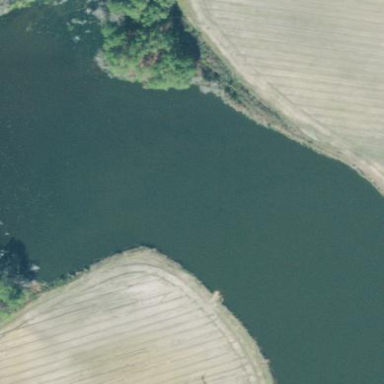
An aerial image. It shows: Reservoir of natural water.